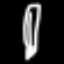
Label: pencil